Question: I am new to Spring and JPA, wasted 5 days and no result with searching internet. I want to save object to SQL SERVER, connection is correct but when I write .flush() I get the exception
> nested exception is javax.persistence.TransactionRequiredException: no
transaction is in progress
This is my jpaContext.xml
'''
<?xml version="1.0" encoding="UTF-8"?>
<beans xmlns="http://www.springframework.org/schema/beans"
xmlns:xsi="http://www.w3.org/2001/XMLSchema-instance"
xmlns:context="http://www.springframework.org/schema/context"
xmlns:tx="http://www.springframework.org/schema/tx"
xsi:schemaLocation="http://www.springframework.org/schema/beans http://www.springframework.org/schema/beans/spring-beans.xsd
http://www.springframework.org/schema/context http://www.springframework.org/schema/context/spring-context-3.1.xsd
http://www.springframework.org/schema/tx http://www.springframework.org/schema/tx/spring-tx-3.1.xsd">
<context:annotation-config />
<context:component-scan base-package="com.misha.service"/>
<context:component-scan base-package="com.misha.repository"/>
<context:component-scan base-package="com.misha.model"/>
<bean
class="org.springframework.orm.jpa.support.PersistenceAnnotationBeanPostProcessor" />
<bean id="myEntityManager"
class="org.springframework.orm.jpa.LocalContainerEntityManagerFactoryBean">
<property name="dataSource" ref="dataSource" />
<property name="packagesToScan" value="com.misha.model"/>
<property name="persistenceUnitName" value="test" />
<property name="jpaVendorAdapter">
<bean class="org.springframework.orm.jpa.vendor.HibernateJpaVendorAdapter" />
</property>
<property name="jpaProperties">
<props>
<prop key="hibernate.format_sql">true</prop>
<prop key="hibernate.hbm2ddl.auto">create</prop>
<prop key="hibernate.dialect">org.hibernate.dialect.SQLServerDialect</prop>
</props>
</property>
</bean>
<bean id="dataSource"
class="org.springframework.jdbc.datasource.DriverManagerDataSource">
<property name="driverClassName" value="net.sourceforge.jtds.jdbc.Driver" />
<property name="url"
value="jdbc:jtds:sqlserver://127.0.0.1;instance=SQLEXPRESS;DatabaseName=misha" />
<property name="username" value="sa" />
<property name="password" value="root" />
</bean>
<bean id="transactionManager" class="org.springframework.orm.jpa.JpaTransactionManager">
<property name="entityManagerFactory" ref="myEntityManager" />
</bean>
<tx:annotation-driven transaction-manager="transactionManager"/>
</beans>
'''
This is my persistence.xml file:
'''
<?xml version="1.0" encoding="UTF-8"?>
<persistence version="2.1" xmlns="http://xmlns.jcp.org/xml/ns/persistence" xmlns:xsi="http://www.w3.org/2001/XMLSchema-instance" xsi:schemaLocation="http://xmlns.jcp.org/xml/ns/persistence http://xmlns.jcp.org/xml/ns/persistence/persistence_2_1.xsd">
<persistence-unit name="test" >
<class>com.misha.model.Table1</class>
</persistence-unit>
</persistence>
'''
This is my Service implementation:
'''
@Service("manService")
public class SaveManImpl implements SaveMan {
//
@Autowired
private ManRepositoryImpl manRepo;
@Transactional
public Table1 save(Table1 table) {
manRepo.save(table);
return null;
}
}
'''
And finally my Repository implementation:
'''
@Repository("manRepository")
public class ManRepositoryImpl implements ManRepository {
@PersistenceContext
private EntityManager em;
public Table1 save(Table1 table){
em.persist(table);
em.flush();
return table;
}
}
'''
From the exception, Spring cant see @Transactional annotation, am I right ? I tried to put the annotation above repository save method, no result, after this above Service save method, the same here. Thanks in advance

I call the save method in my Controller
'''
package com.misha.controllers;
import org.springframework.beans.factory.annotation.Autowired;
import org.springframework.stereotype.Controller;
import org.springframework.transaction.annotation.Transactional;
import org.springframework.web.bind.annotation.RequestMapping;
import com.misha.model.Table1;
import com.misha.service.SaveMan;
@Controller
public class ManController {
@Autowired
SaveMan saveMan; // this is service interface
@RequestMapping(value="/test1")
public String saveMan(){
Table1 tab = new Table1();
tab.setName("name");
saveMan.save(tab);
return "saveMan";
}
}
'''
Error stack:
'''
SEVERE: Servlet.service() for servlet [fitTrackerServlet] in context with path [/test] threw exception [Request processing failed; nested exception is javax.persistence.TransactionRequiredException: no transaction is in progress] with root cause
javax.persistence.TransactionRequiredException: no transaction is in progress
at org.hibernate.jpa.spi.AbstractEntityManagerImpl.checkTransactionNeeded(AbstractEntityManagerImpl.java:1171)
at org.hibernate.jpa.spi.AbstractEntityManagerImpl.flush(AbstractEntityManagerImpl.java:1332)
at sun.reflect.NativeMethodAccessorImpl.invoke0(Native Method)
at sun.reflect.NativeMethodAccessorImpl.invoke(Unknown Source)
at sun.reflect.DelegatingMethodAccessorImpl.invoke(Unknown Source)
at java.lang.reflect.Method.invoke(Unknown Source)
at org.springframework.orm.jpa.ExtendedEntityManagerCreator$ExtendedEntityManagerInvocationHandler.invoke(ExtendedEntityManagerCreator.java:365)
at com.sun.proxy.$Proxy20.flush(Unknown Source)
at sun.reflect.NativeMethodAccessorImpl.invoke0(Native Method)
at sun.reflect.NativeMethodAccessorImpl.invoke(Unknown Source)
at sun.reflect.DelegatingMethodAccessorImpl.invoke(Unknown Source)
at java.lang.reflect.Method.invoke(Unknown Source)
at org.springframework.orm.jpa.SharedEntityManagerCreator$SharedEntityManagerInvocationHandler.invoke(SharedEntityManagerCreator.java:240)
at com.sun.proxy.$Proxy20.flush(Unknown Source)
at com.misha.repository.ManRepositoryImpl.save(ManRepositoryImpl.java:21)
at com.misha.service.SaveManImpl.save(SaveManImpl.java:19)
at com.misha.controllers.ManController.saveMan(ManController.java:21)
at sun.reflect.NativeMethodAccessorImpl.invoke0(Native Method)
at sun.reflect.NativeMethodAccessorImpl.invoke(Unknown Source)
at sun.reflect.DelegatingMethodAccessorImpl.invoke(Unknown Source)
at java.lang.reflect.Method.invoke(Unknown Source)
at org.springframework.web.bind.annotation.support.HandlerMethodInvoker.invokeHandlerMethod(HandlerMethodInvoker.java:175)
at org.springframework.web.servlet.mvc.annotation.AnnotationMethodHandlerAdapter.invokeHandlerMethod(AnnotationMethodHandlerAdapter.java:421)
at org.springframework.web.servlet.mvc.annotation.AnnotationMethodHandlerAdapter.handle(AnnotationMethodHandlerAdapter.java:409)
at org.springframework.web.servlet.DispatcherServlet.doDispatch(DispatcherServlet.java:774)
at org.springframework.web.servlet.DispatcherServlet.doService(DispatcherServlet.java:719)
at org.springframework.web.servlet.FrameworkServlet.processRequest(FrameworkServlet.java:644)
at org.springframework.web.servlet.FrameworkServlet.doGet(FrameworkServlet.java:549)
at javax.servlet.http.HttpServlet.service(HttpServlet.java:618)
at javax.servlet.http.HttpServlet.service(HttpServlet.java:725)
at org.apache.catalina.core.ApplicationFilterChain.internalDoFilter(ApplicationFilterChain.java:291)
at org.apache.catalina.core.ApplicationFilterChain.doFilter(ApplicationFilterChain.java:206)
at org.apache.tomcat.websocket.server.WsFilter.doFilter(WsFilter.java:52)
at org.apache.catalina.core.ApplicationFilterChain.internalDoFilter(ApplicationFilterChain.java:239)
at org.apache.catalina.core.ApplicationFilterChain.doFilter(ApplicationFilterChain.java:206)
at org.apache.catalina.core.StandardWrapperValve.invoke(StandardWrapperValve.java:219)
at org.apache.catalina.core.StandardContextValve.invoke(StandardContextValve.java:106)
at org.apache.catalina.authenticator.AuthenticatorBase.invoke(AuthenticatorBase.java:501)
at org.apache.catalina.core.StandardHostValve.invoke(StandardHostValve.java:142)
at org.apache.catalina.valves.ErrorReportValve.invoke(ErrorReportValve.java:79)
at org.apache.catalina.valves.AbstractAccessLogValve.invoke(AbstractAccessLogValve.java:610)
at org.apache.catalina.core.StandardEngineValve.invoke(StandardEngineValve.java:88)
at org.apache.catalina.connector.CoyoteAdapter.service(CoyoteAdapter.java:537)
at org.apache.coyote.http11.AbstractHttp11Processor.process(AbstractHttp11Processor.java:1085)
at org.apache.coyote.AbstractProtocol$AbstractConnectionHandler.process(AbstractProtocol.java:658)
at org.apache.coyote.http11.Http11NioProtocol$Http11ConnectionHandler.process(Http11NioProtocol.java:222)
at org.apache.tomcat.util.net.NioEndpoint$SocketProcessor.doRun(NioEndpoint.java:1556)
at org.apache.tomcat.util.net.NioEndpoint$SocketProcessor.run(NioEndpoint.java:1513)
at java.util.concurrent.ThreadPoolExecutor.runWorker(Unknown Source)
at java.util.concurrent.ThreadPoolExecutor$Worker.run(Unknown Source)
at org.apache.tomcat.util.threads.TaskThread$WrappingRunnable.run(TaskThread.java:61)
at java.lang.Thread.run(Unknown Source)
'''
Spring configuration file
'''
<?xml version="1.0" encoding="UTF-8"?>
<beans xmlns="http://www.springframework.org/schema/beans"
xmlns:xsi="http://www.w3.org/2001/XMLSchema-instance" xmlns:mvc="http://www.springframework.org/schema/mvc"
xmlns:context="http://www.springframework.org/schema/context"
xsi:schemaLocation="http://www.springframework.org/schema/mvc http://www.springframework.org/schema/mvc/spring-mvc-3.0.xsd
http://www.springframework.org/schema/beans http://www.springframework.org/schema/beans/spring-beans.xsd
http://www.springframework.org/schema/context http://www.springframework.org/schema/context/spring-context-3.1.xsd">
<mvc:annotation-driven />
<!--<mvc:resources location="pdfs" mapping="/pdfs/**" />
<mvc:resources location="/resources" mapping="/resources/**"/> -->
<context:component-scan base-package="com.misha.controllers"></context:component-scan>
<context:component-scan base-package="com.misha.repository" />
<context:component-scan base-package="com.misha.service" />
<context:annotation-config/>
<bean
class="org.springframework.web.servlet.view.InternalResourceViewResolver">
<property name="prefix" value="/WEB-INF/jsp/"></property>
<property name="suffix" value=".jsp"></property>
<property name="order" value="0"></property>
</bean>
<bean id="contentNegotiatingViewResolver"
class="org.springframework.web.servlet.view.ContentNegotiatingViewResolver">
<property name="order" value="1" />
<property name="mediaTypes">
<map>
<entry key="json" value="application/json" />
<entry key="xml" value="application/xml" />
<entry key="request" value="text/html" />
</map>
</property>
<property name="favorPathExtension" value="false" />
<property name="favorParameter" value="true" />
<property name="defaultViews">
<list>
</list>
</property>
</bean>
<bean class="org.springframework.context.support.ResourceBundleMessageSource" >
<property name="basename" value="WEB-INF/messages"></property>
</bean>
</beans>
'''
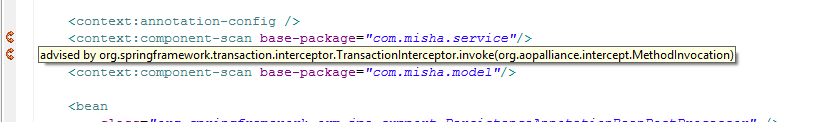
Answer: You have two Spring contexts:
1. the main one, configured by jpaContext.xml, where beans from the service and repository packages are scanned, and proxied by a transactional interceptor.
2. the mvc one, configured by the other xml file (you didn't name it) whose role is to describe the MVC part of the application, i.e. define and configure for example the controller beans, the view resolver, etc. This context is a child of the main one.
The problem is that you also scan the service and repository packages in this child context. You thus end up with two instances of each service and repository:
- -
The controller is thus injected with a service coming from the same context as the controller: the not transactional one.
To confirm that, you could add traces in the constructor of the beans and see how many times they are instantiated.
And to avoid the problem, there are two solutions:
- -